Aerial crown-view tile of a tropical tree (Barro Colorado Island, Panama), acquired 20240716:
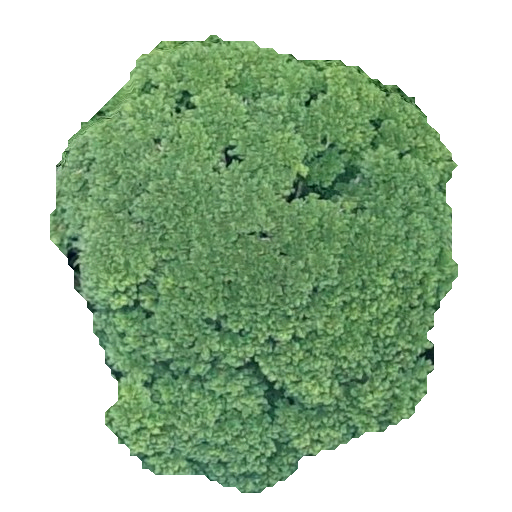
Species: Jacaranda copaia
GBIF accepted scientific name: Jacaranda copaia
Crown area: 215.675 m²